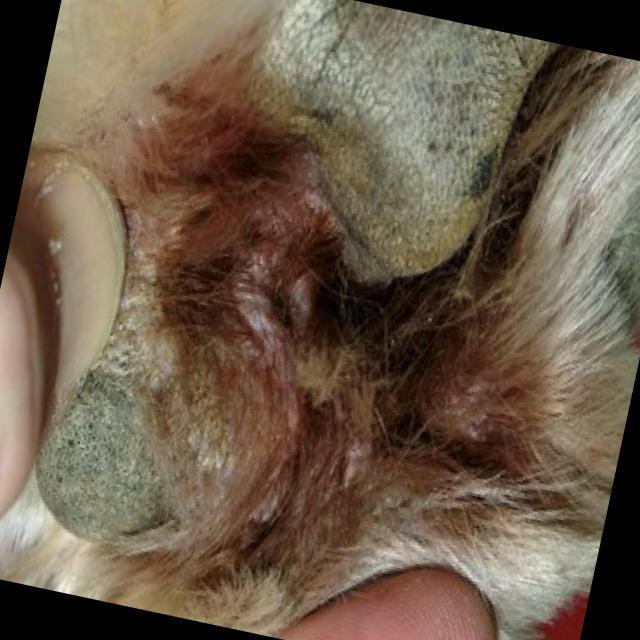
Canine hypersensitivity reaction — allergic skin response with urticaria, erythema, pruritus, and angioedema. May be food, environmental, or flea allergy related.